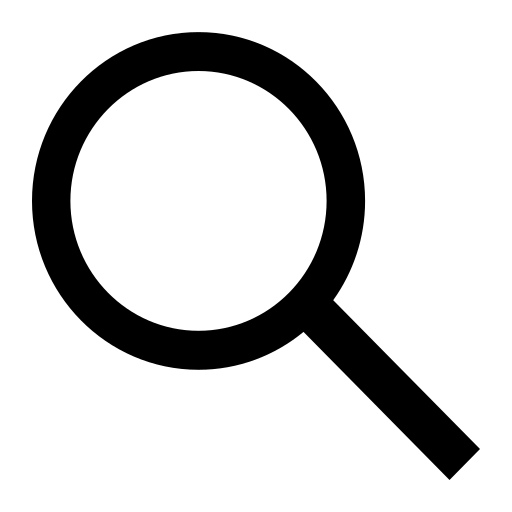
Tags: icon, FontAwesome, fa-icon, brand, sistrix